Question: I can't get list-style-item to apply to my UL in chrome even though I'm setting 'display' to 'list-item' and suffixing with '!important'. I'm using Angular and bootstrap and am applying my CSS as the last '<link>' in the '<head>' - here's the HTML before Angular applies it's repeater:
'''
<ul class="shipping-list">
<li ng-repeat="todo in todos">
<select ng-model="todo.country">
<option>Canada</option>
<option>United Kingdom</option>
<option>United States</option>
</select>
<input type="text" ng-model="todo.text" ng-required="true">
<i class="fa fa-times" ng-click="deleteTodo(todo)" alt="Remove"></i>
</li>
<li>
<select ng-model="todoCountry">
<option>Canada</option>
<option>United Kingdom</option>
<option>United States</option>
</select>
<input type="text" ng-model="todoText" size="30" placeholder="$shipping">
<button class="btn btn-primary" ng-click="addTodo()">Add</button>
</li>
</ul>
'''
HTML after Angular applies it's repeater - Providing for completeness although I'm pretty sure this is not related to Angular use:
'''
<ul class="shipping-list">
<!-- ngRepeat: todo in todos -->
<li ng-repeat="todo in todos" class="ng-scope">
<select ng-model="todo.country" class="ng-pristine ng-valid">
<option value="Canada">Canada</option>
<option value="United Kingdom">United Kingdom</option>
<option value="United States">United States</option>
</select>
<input type="text" ng-model="todo.text" ng-required="true" class="ng-pristine ng-valid ng-valid-required" required="required">
<i class="fa fa-times" ng-click="deleteTodo(todo)" alt="Remove"></i>
</li><!-- end ngRepeat: todo in todos -->
<li ng-repeat="todo in todos" class="ng-scope">
...
</li>
</ul>
'''
CSS
'''
//Shipping list
ul.shipping-list {
list-style-type: none !important;
color: red;
border: solid 1px red !important;
}
ul.shipping-list li {
display:list-item !important;
border: solid 1px red;
}
ul.shipping-list input {
color: red;
background-color: cyan;
border: solid 1px red;
}
'''
The result is as follows - Note that list items still have bullets and there's no border on the UL:

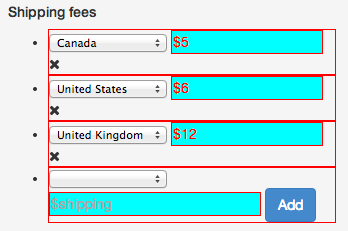
Answer: I had a C# style comment just before the UL CSS:
'''
//Shipping list <= BAD COMMENT
ul.shipping-list { ... }
'''
Removing the comment fixed the problem
'''
ul.shipping-list { ... }
'''